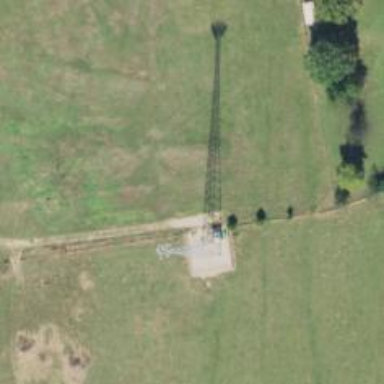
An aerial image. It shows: Man-made mast used for communication purposes.